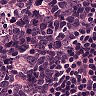
Metastatic tissue present: no